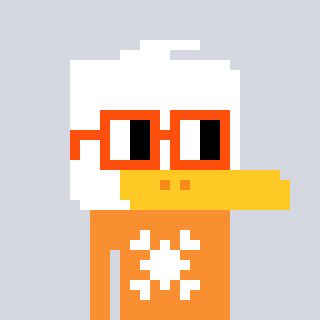
a pixel art character with square orange glasses, a duck-shaped head and a orange-colored body on a cool background